Field crop: tomato
Growth stage: 2
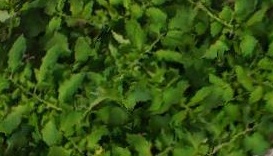
Species: tomato